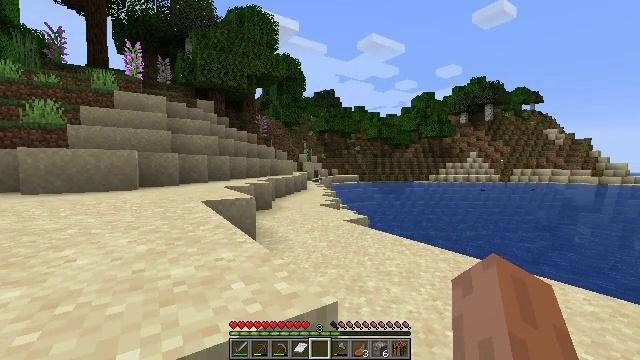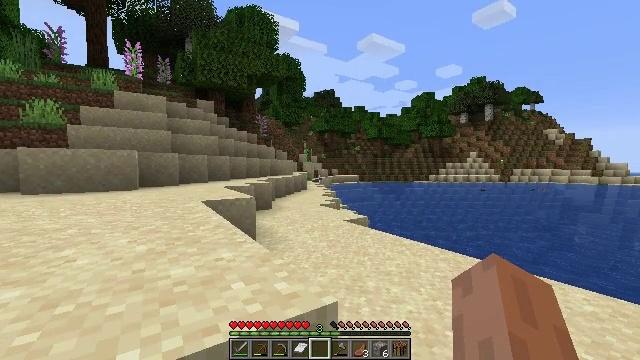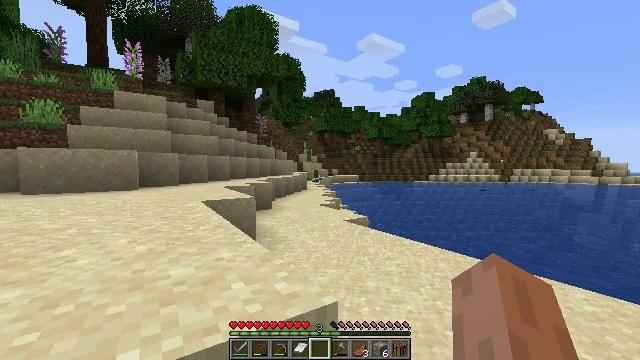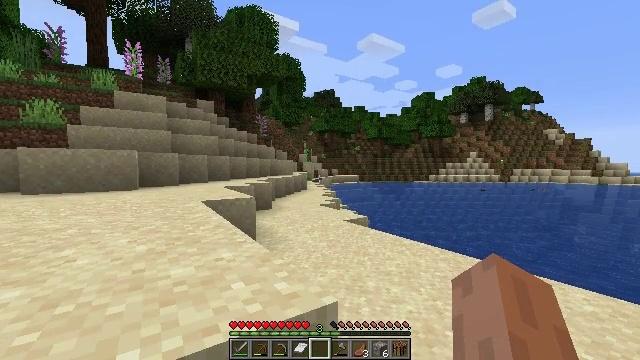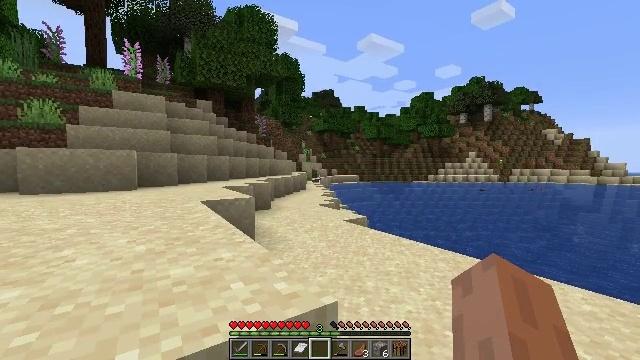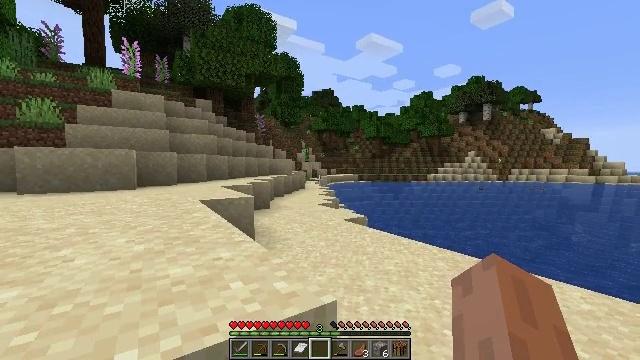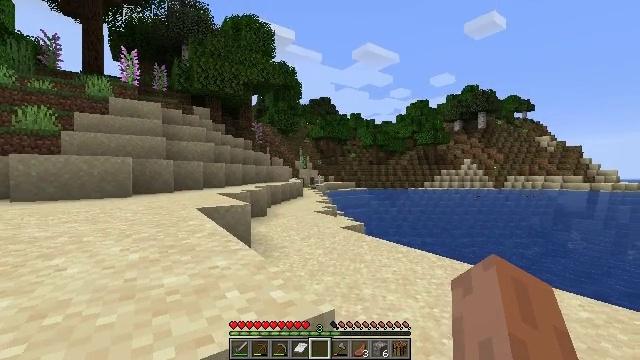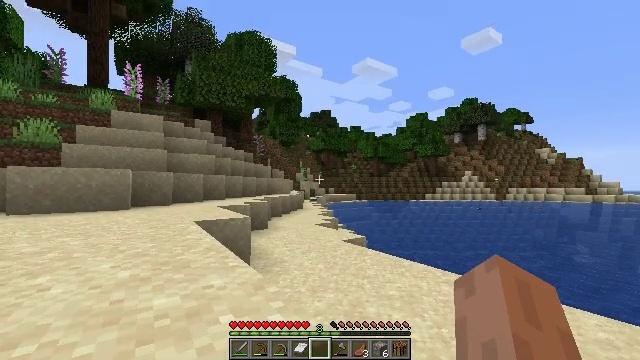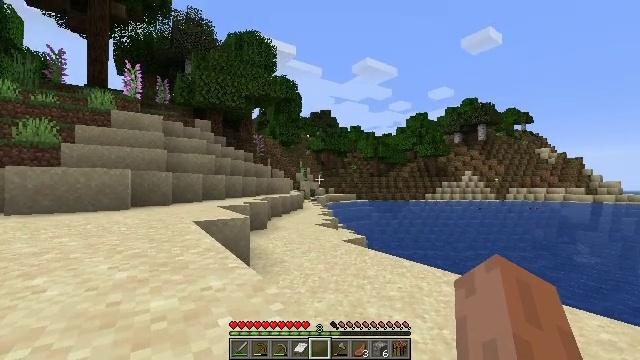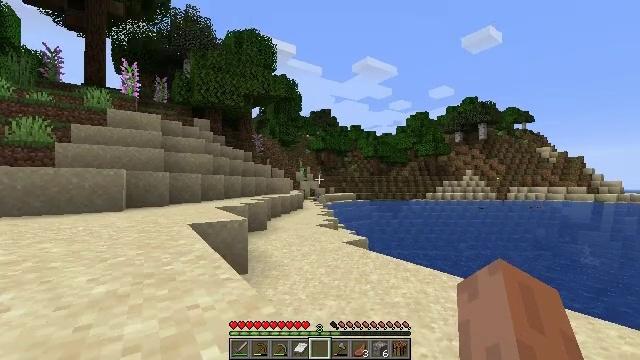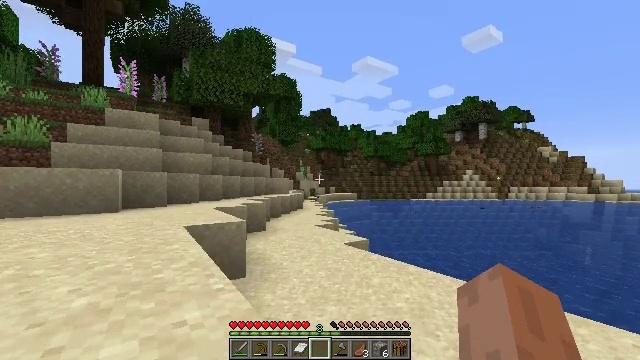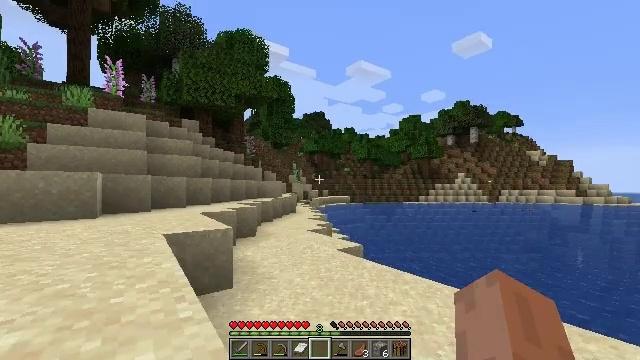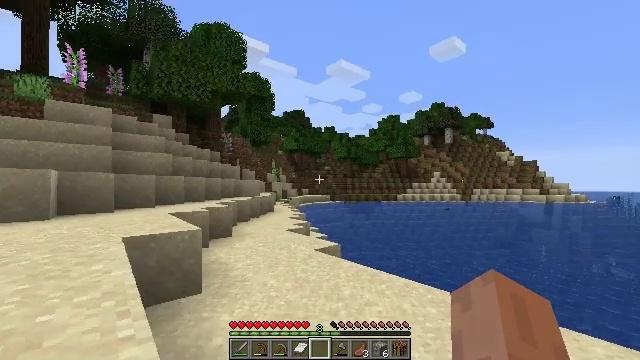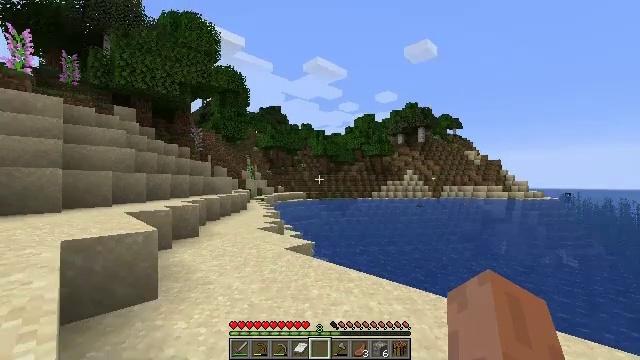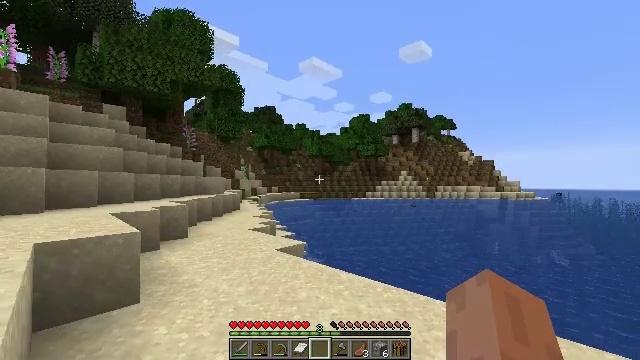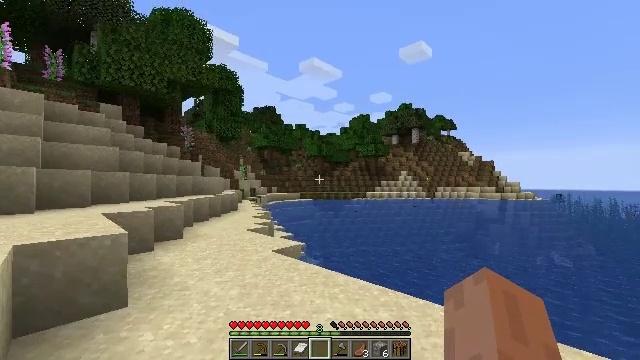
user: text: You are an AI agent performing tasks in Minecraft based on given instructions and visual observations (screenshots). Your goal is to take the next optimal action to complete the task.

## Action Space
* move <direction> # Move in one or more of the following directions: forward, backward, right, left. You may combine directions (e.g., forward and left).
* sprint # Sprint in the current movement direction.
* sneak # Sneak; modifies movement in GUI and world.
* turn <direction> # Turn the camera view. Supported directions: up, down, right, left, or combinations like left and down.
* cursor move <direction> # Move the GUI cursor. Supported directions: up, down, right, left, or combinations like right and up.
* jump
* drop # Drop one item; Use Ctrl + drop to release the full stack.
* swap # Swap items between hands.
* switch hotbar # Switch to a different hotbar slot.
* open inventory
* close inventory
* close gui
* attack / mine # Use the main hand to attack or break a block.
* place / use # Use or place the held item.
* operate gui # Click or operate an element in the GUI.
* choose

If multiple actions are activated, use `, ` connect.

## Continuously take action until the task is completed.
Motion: motion action
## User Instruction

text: Harvest sugar cane from the plant.
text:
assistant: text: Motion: no_op
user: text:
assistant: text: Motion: no_op
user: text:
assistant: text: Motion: no_op
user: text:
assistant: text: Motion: no_op
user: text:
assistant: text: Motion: no_op
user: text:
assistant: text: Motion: turn up
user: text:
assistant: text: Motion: move forward, turn up
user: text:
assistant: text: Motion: move forward
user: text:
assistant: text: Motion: move forward
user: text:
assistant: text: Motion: move forward
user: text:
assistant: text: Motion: move forward, turn right
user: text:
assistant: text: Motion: move forward, turn right
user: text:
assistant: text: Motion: move forward, turn right
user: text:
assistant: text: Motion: move forward, turn right
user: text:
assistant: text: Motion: move forward
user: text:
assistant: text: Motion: move forward
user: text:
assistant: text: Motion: move forward
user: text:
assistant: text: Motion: move forward
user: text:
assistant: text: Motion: move forward
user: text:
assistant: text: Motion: move forward
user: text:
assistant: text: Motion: move forward
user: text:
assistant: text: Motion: move forward, turn left
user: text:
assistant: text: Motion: move forward, turn left
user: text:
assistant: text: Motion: move forward, turn left
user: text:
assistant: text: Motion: move forward, turn left
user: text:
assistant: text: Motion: move forward, turn left
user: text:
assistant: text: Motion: move forward, turn left
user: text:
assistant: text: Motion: move forward
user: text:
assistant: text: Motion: move forward
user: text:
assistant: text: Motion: move forward